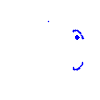
Particle: electron